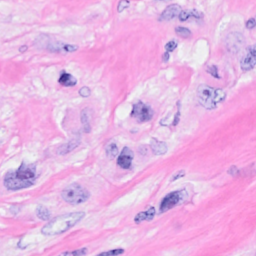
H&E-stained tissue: Breast